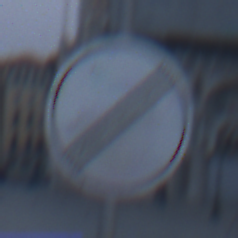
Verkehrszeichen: EndeSaemtlicherBegrenzungen
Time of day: Dawn
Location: Outdoor (Urban)
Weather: Clear
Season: NotSpecified
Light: Natural